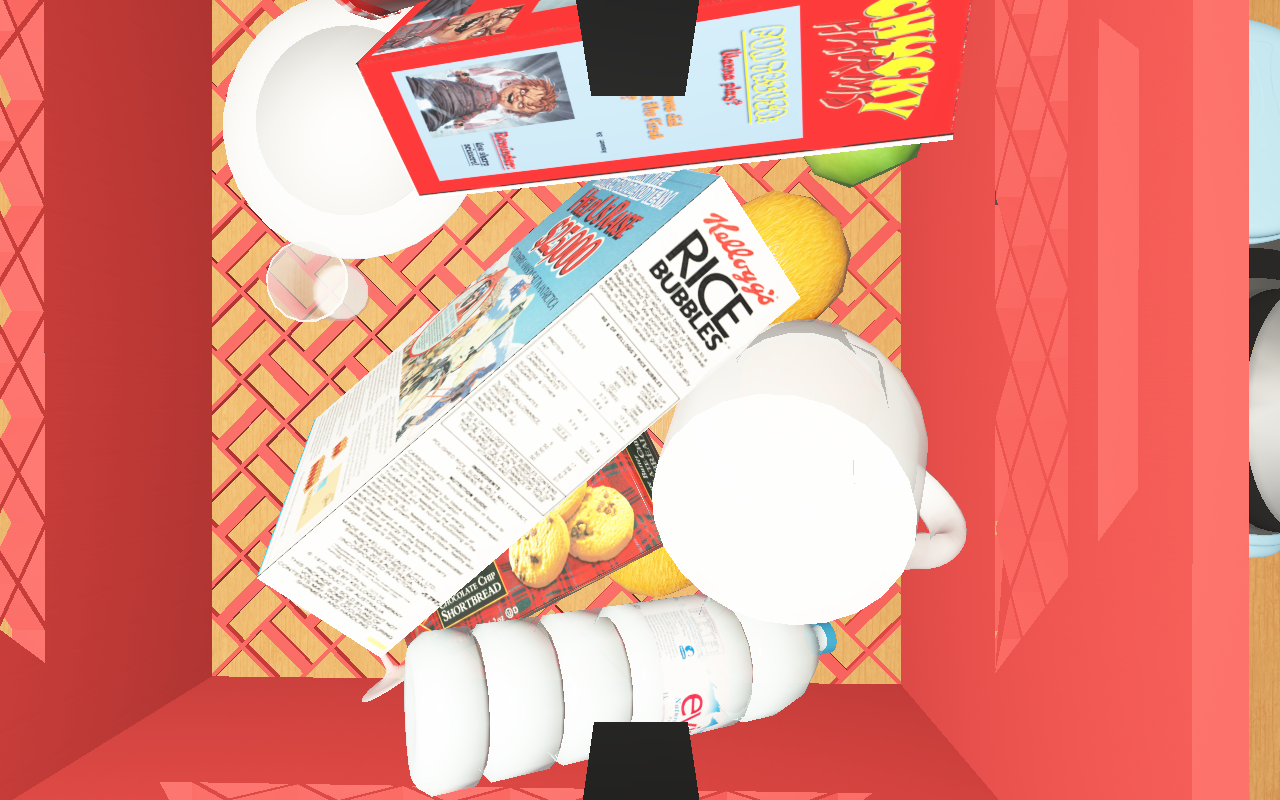
Objects in the scene:
carafe
water bottle
apple
apple
orange
orange
spoon
glass
wineglass
jam jar
biscuit box